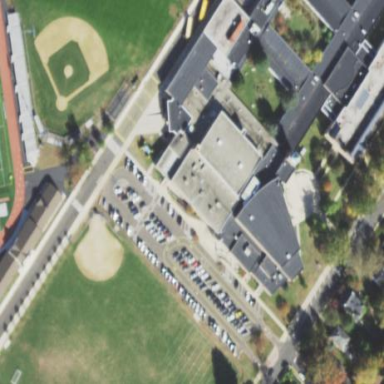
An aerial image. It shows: School.